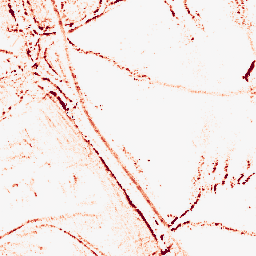
Category: morphological
Decomposition family: morphological_square
Decomposition parameters: operation: opening
size: 5
Upsampling method: sinc_hamming
Upsampling parameters: scale: 2
kernel_size: 16
Upsampling scale: 2